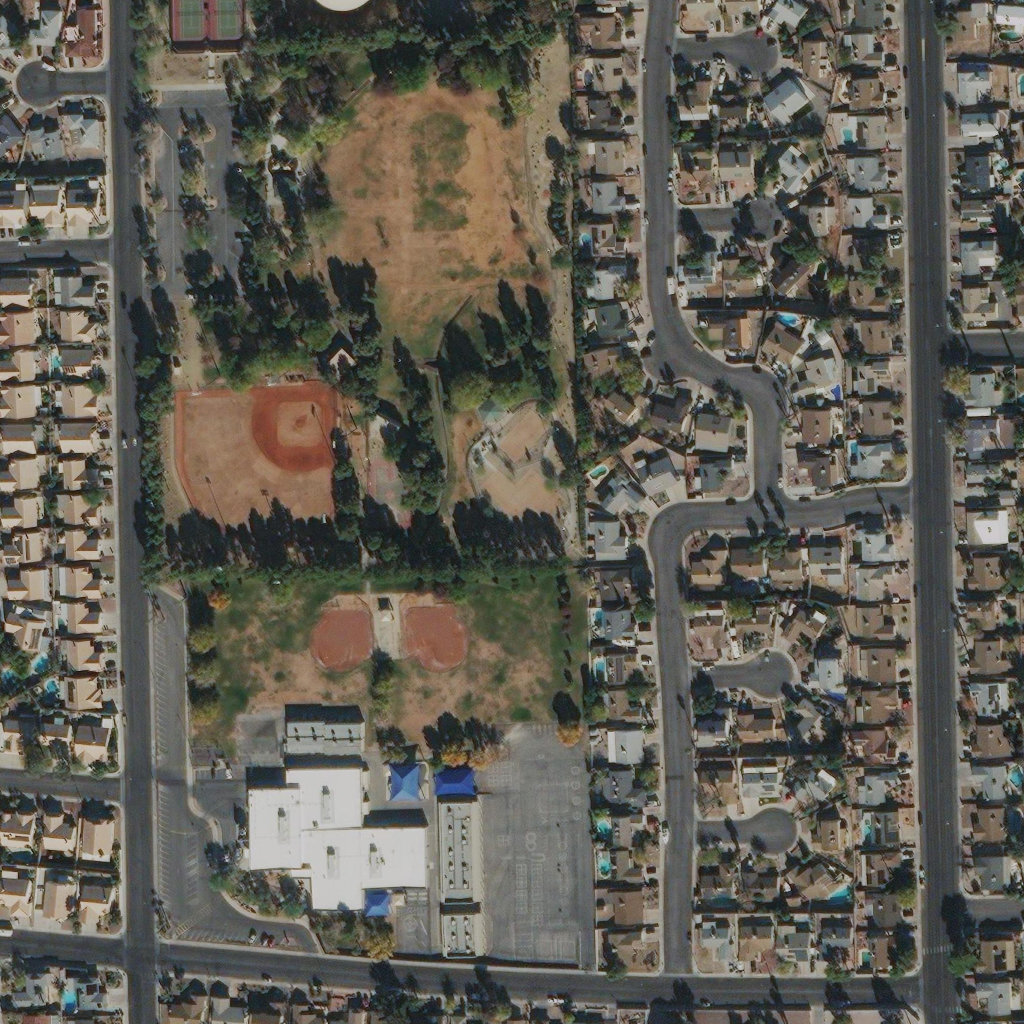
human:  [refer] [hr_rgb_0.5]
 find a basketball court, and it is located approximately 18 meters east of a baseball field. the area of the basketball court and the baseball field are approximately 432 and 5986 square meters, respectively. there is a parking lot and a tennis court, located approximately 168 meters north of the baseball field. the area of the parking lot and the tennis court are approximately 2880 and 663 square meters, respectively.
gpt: <box>[[36, 45, 39, 51, 0]]</box>

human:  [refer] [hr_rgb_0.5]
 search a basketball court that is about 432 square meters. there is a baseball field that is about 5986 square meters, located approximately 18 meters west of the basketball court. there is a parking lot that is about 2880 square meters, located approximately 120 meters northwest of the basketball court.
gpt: <box>[[36, 45, 39, 51, 0]]</box>

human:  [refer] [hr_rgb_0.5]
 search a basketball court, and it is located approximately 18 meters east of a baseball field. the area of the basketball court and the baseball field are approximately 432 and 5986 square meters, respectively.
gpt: <box>[[36, 45, 39, 51, 0]]</box>